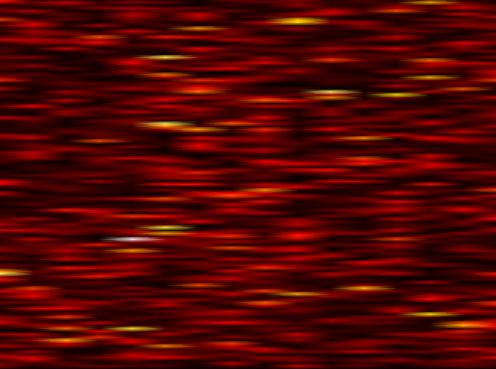
Label: UFMC